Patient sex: F
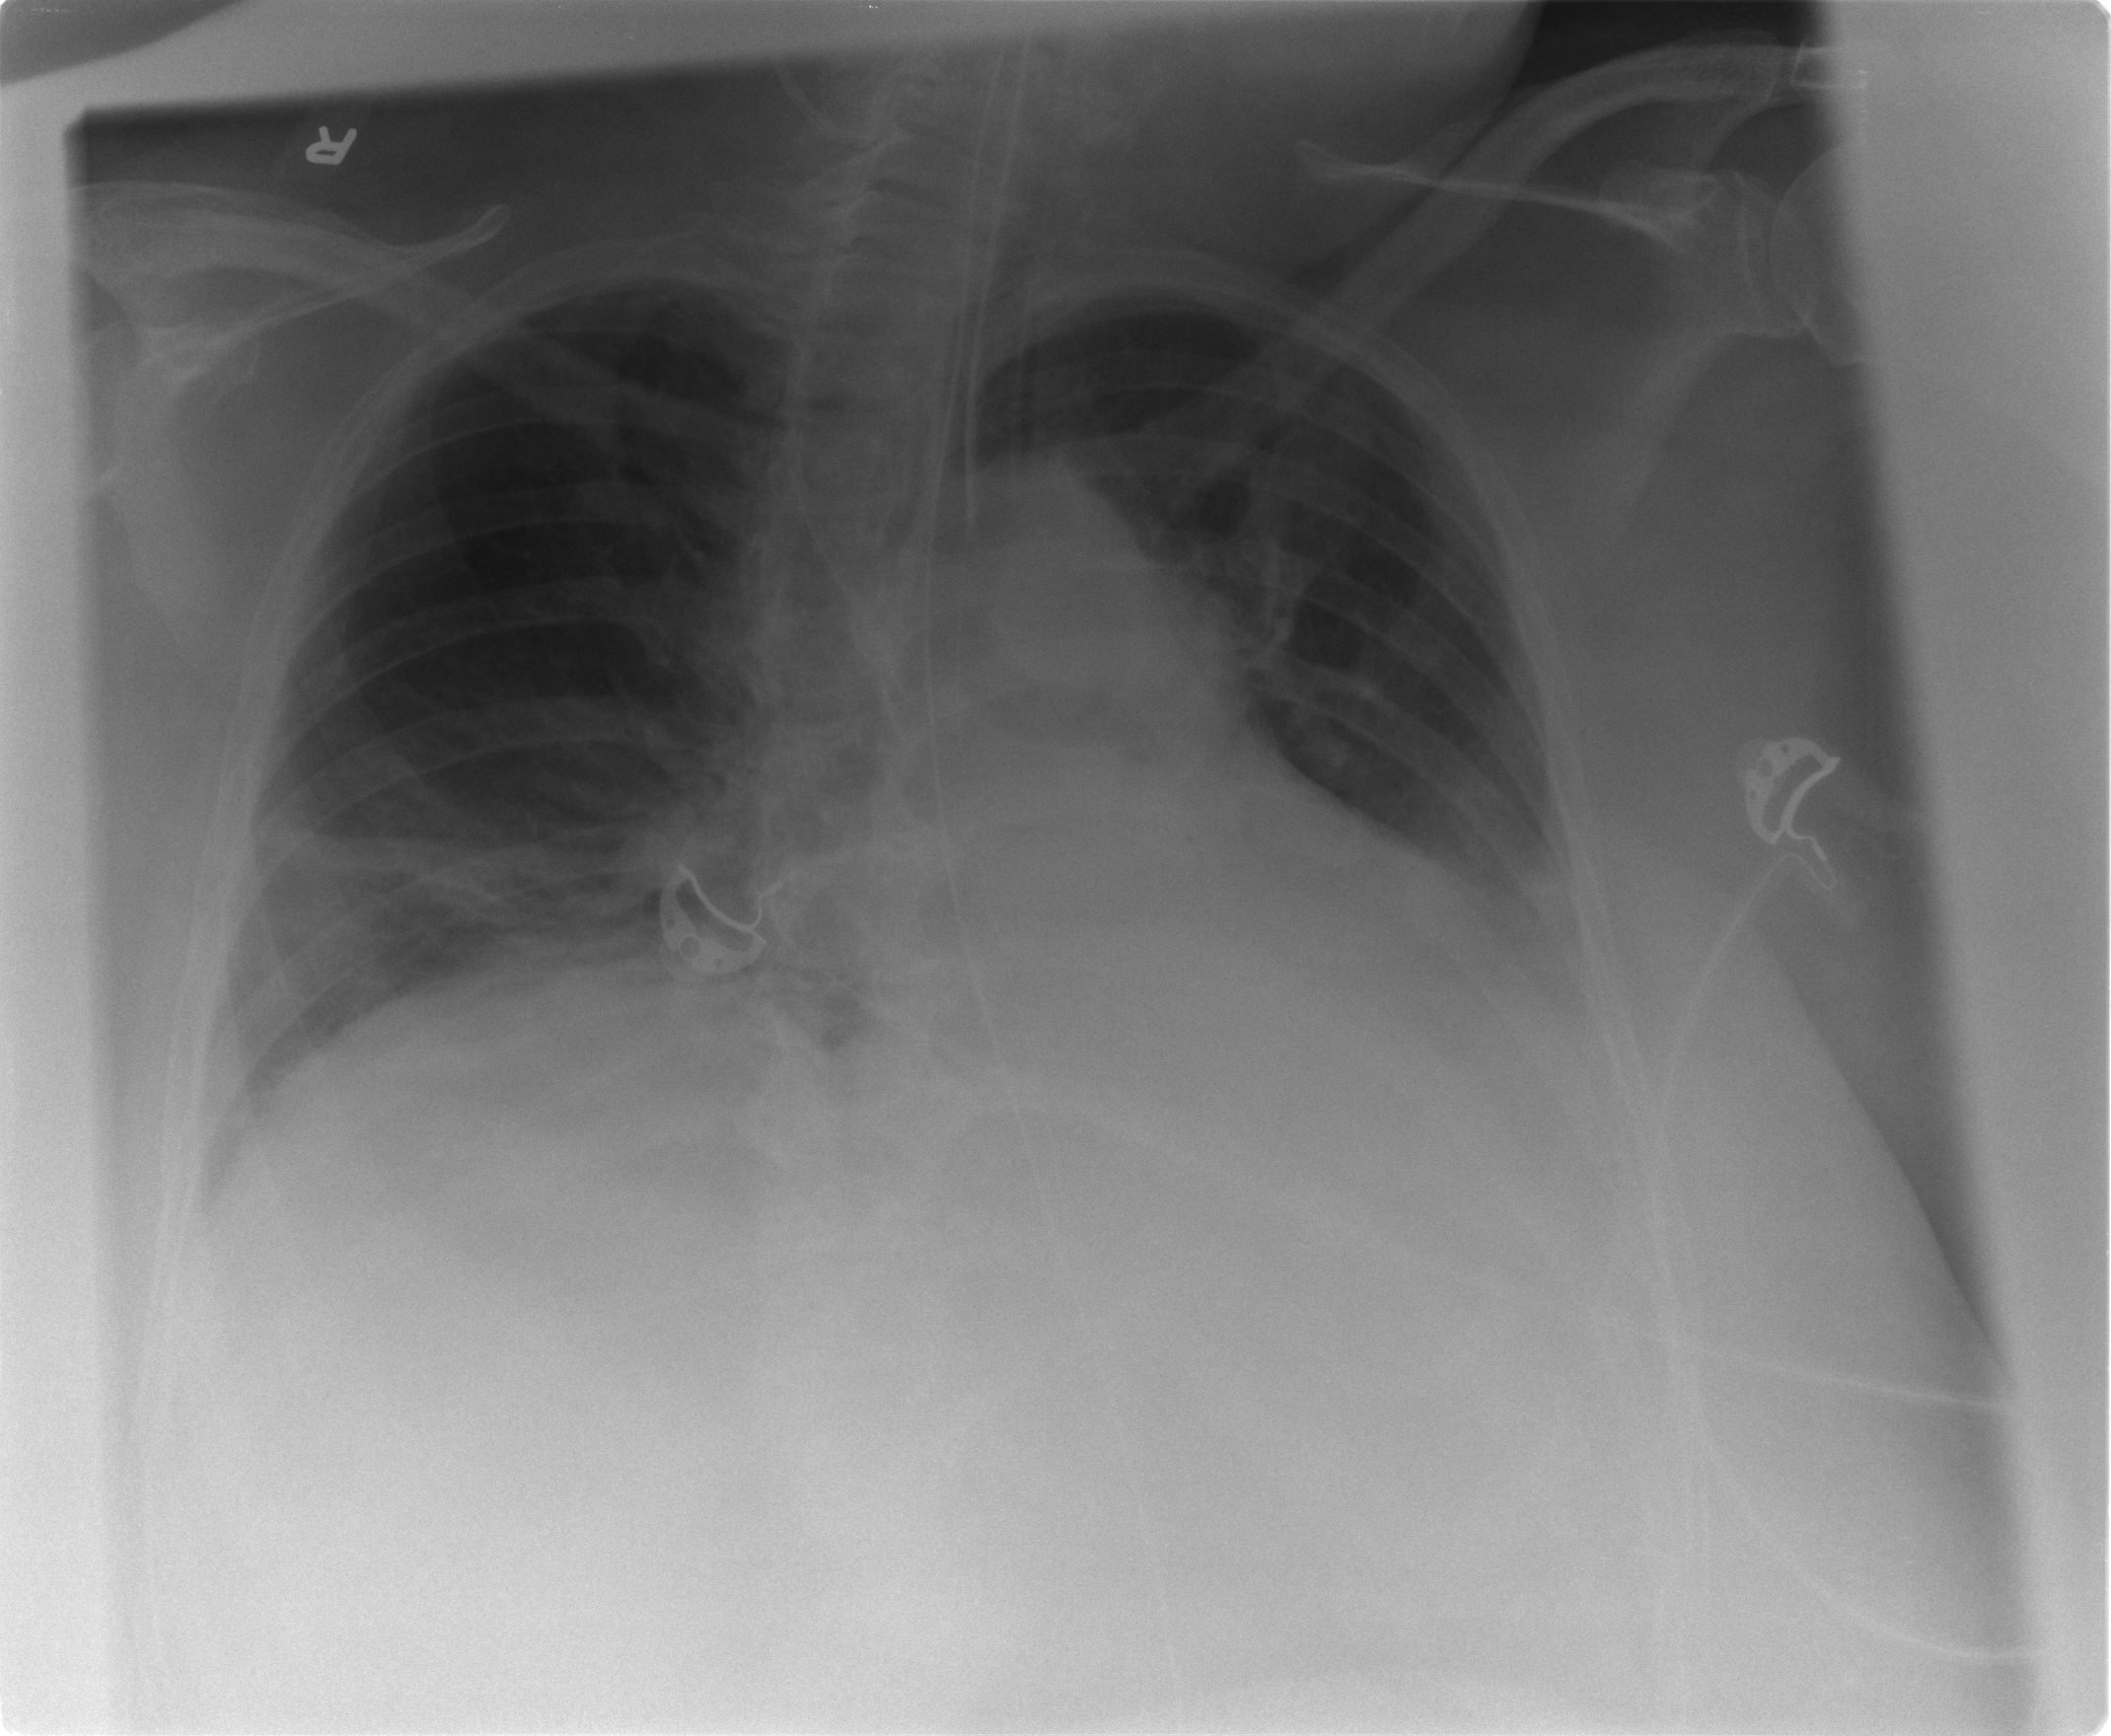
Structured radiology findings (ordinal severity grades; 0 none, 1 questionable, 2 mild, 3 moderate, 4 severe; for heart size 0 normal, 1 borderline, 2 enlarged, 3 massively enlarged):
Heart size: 1
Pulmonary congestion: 0
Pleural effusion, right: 1
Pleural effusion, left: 2
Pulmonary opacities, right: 0
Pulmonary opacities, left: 0
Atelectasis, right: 2
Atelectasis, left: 2